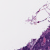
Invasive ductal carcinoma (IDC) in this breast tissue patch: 0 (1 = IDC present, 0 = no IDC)